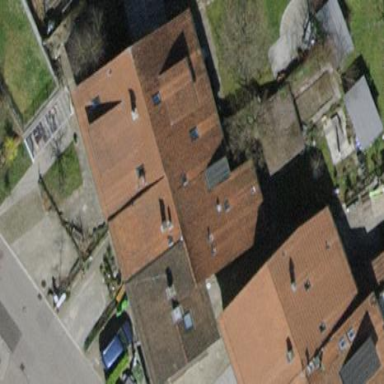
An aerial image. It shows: Building with tiled roof.